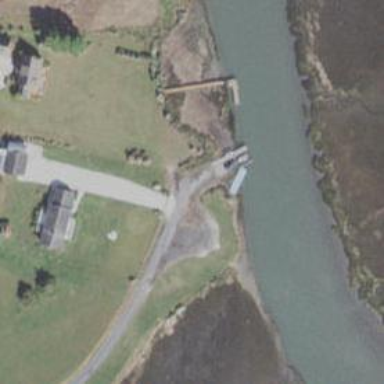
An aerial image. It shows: Slipway on service road designed for leisure land access.